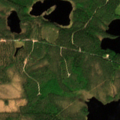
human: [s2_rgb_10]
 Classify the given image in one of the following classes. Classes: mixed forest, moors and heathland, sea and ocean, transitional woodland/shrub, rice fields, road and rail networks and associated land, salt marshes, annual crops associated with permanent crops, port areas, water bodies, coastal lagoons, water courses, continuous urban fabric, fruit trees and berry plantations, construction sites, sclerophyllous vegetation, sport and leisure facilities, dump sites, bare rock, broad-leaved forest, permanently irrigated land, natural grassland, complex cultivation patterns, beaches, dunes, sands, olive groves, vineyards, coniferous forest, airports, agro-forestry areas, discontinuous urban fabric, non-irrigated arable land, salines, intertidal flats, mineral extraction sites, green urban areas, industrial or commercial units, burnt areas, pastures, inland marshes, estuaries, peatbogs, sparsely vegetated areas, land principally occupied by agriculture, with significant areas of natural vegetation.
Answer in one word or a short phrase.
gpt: coniferous forest, mixed forest, transitional woodland/shrub, water bodies